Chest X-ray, PA view. Patient: 32 years old, sex M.
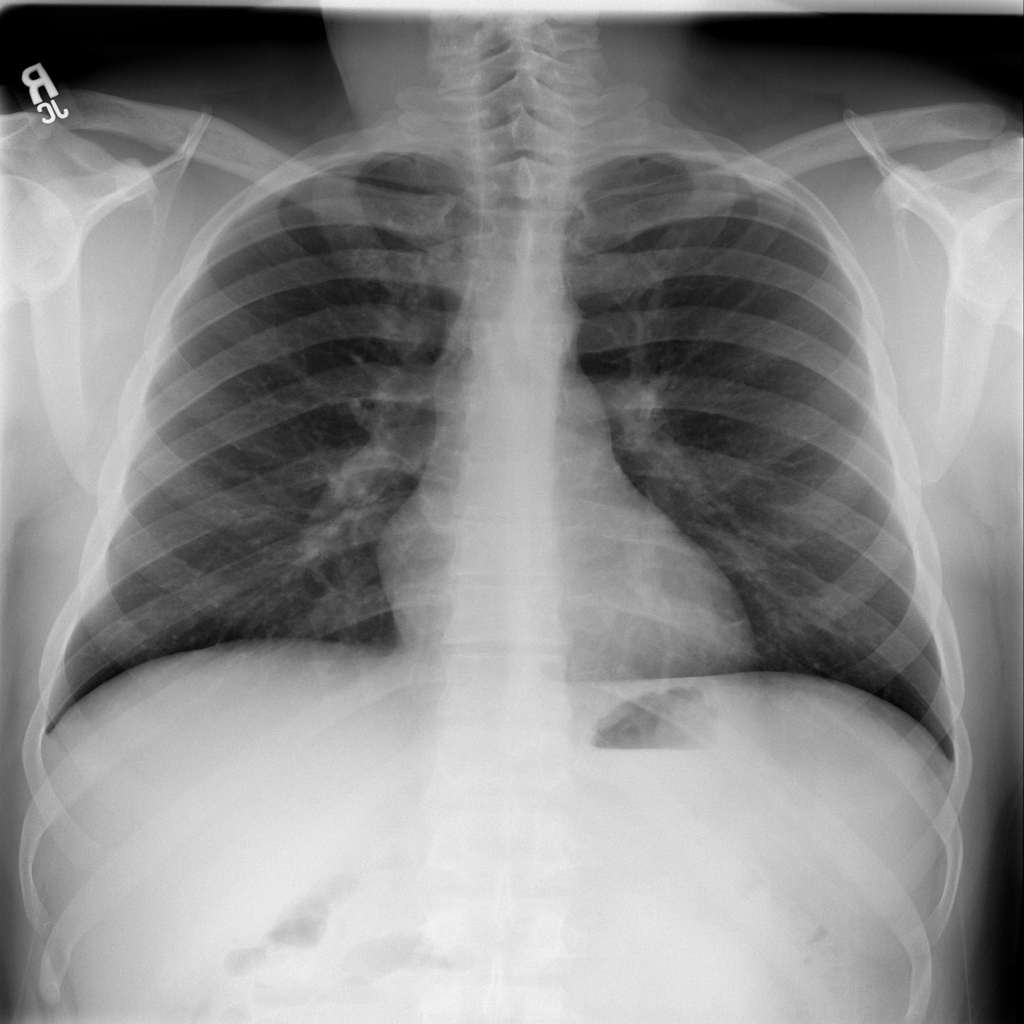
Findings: No Finding